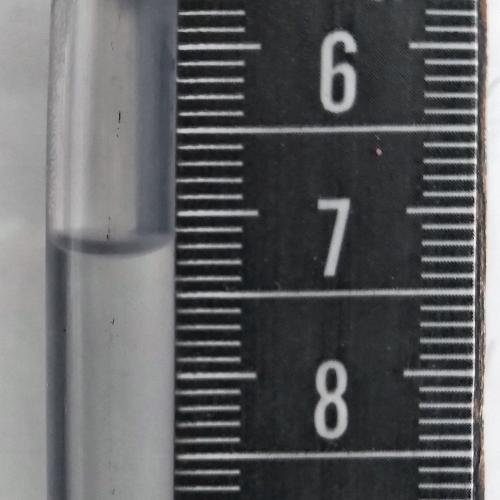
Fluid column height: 7.2 cm